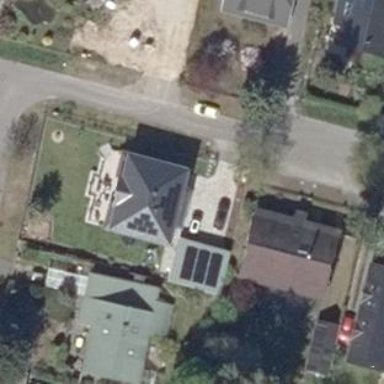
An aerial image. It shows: Residential building with hipped roof.